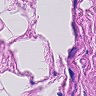
Metastatic tissue present: no